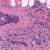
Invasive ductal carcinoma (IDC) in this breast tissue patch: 0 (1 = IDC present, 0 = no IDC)